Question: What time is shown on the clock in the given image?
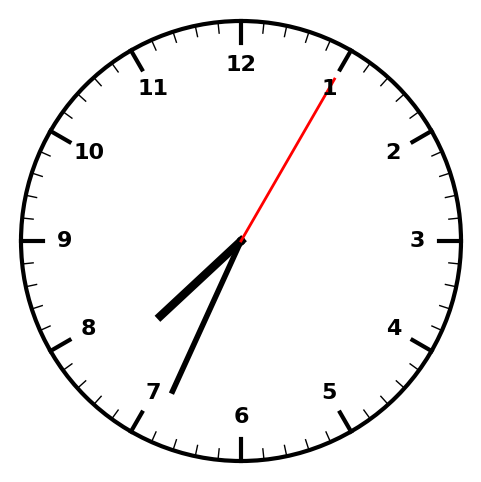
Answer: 07:34:05